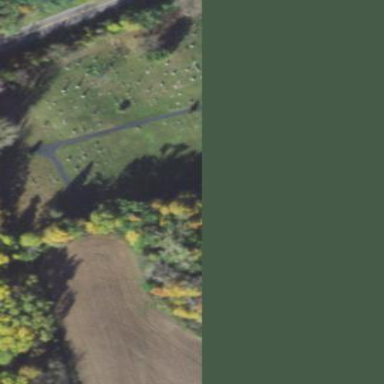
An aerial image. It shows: Cemetery.